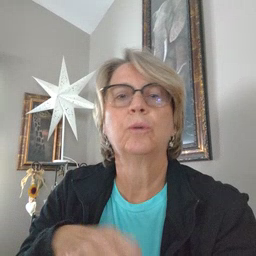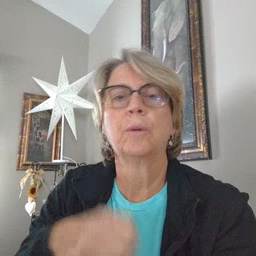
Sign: tiger